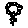
Label: flower